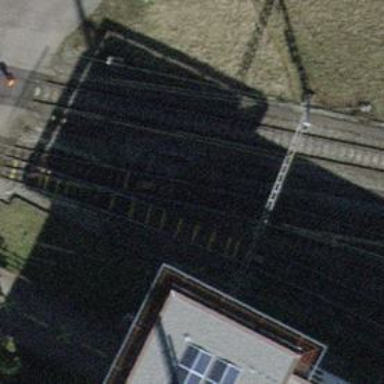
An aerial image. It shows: Single-track electrified railway yard with contact line electrification.